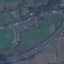
Land use / land cover class: Highway